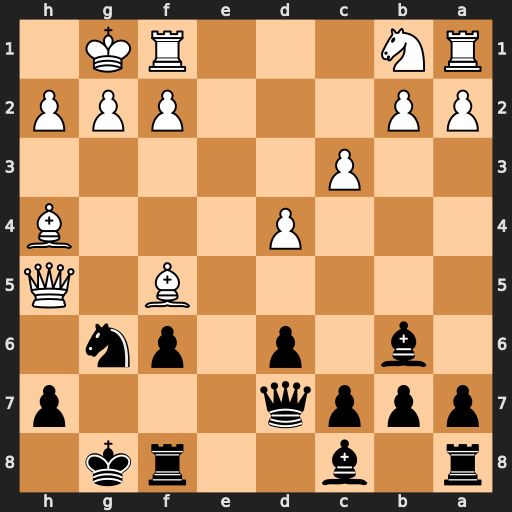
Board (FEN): r1b2rk1/pppq3p/1b1p1pn1/5B1Q/3P3B/2P5/PP3PPP/RN3RK1
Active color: b
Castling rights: -
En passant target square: -
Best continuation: Qxf5 Qxf5 Bxf5